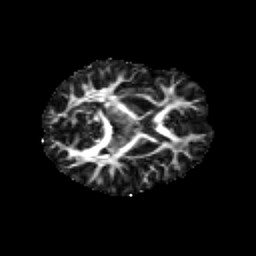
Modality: FA
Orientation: axial
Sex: female
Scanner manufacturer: siemens
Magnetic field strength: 3 T
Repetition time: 5 s
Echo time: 0.071 s